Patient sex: M
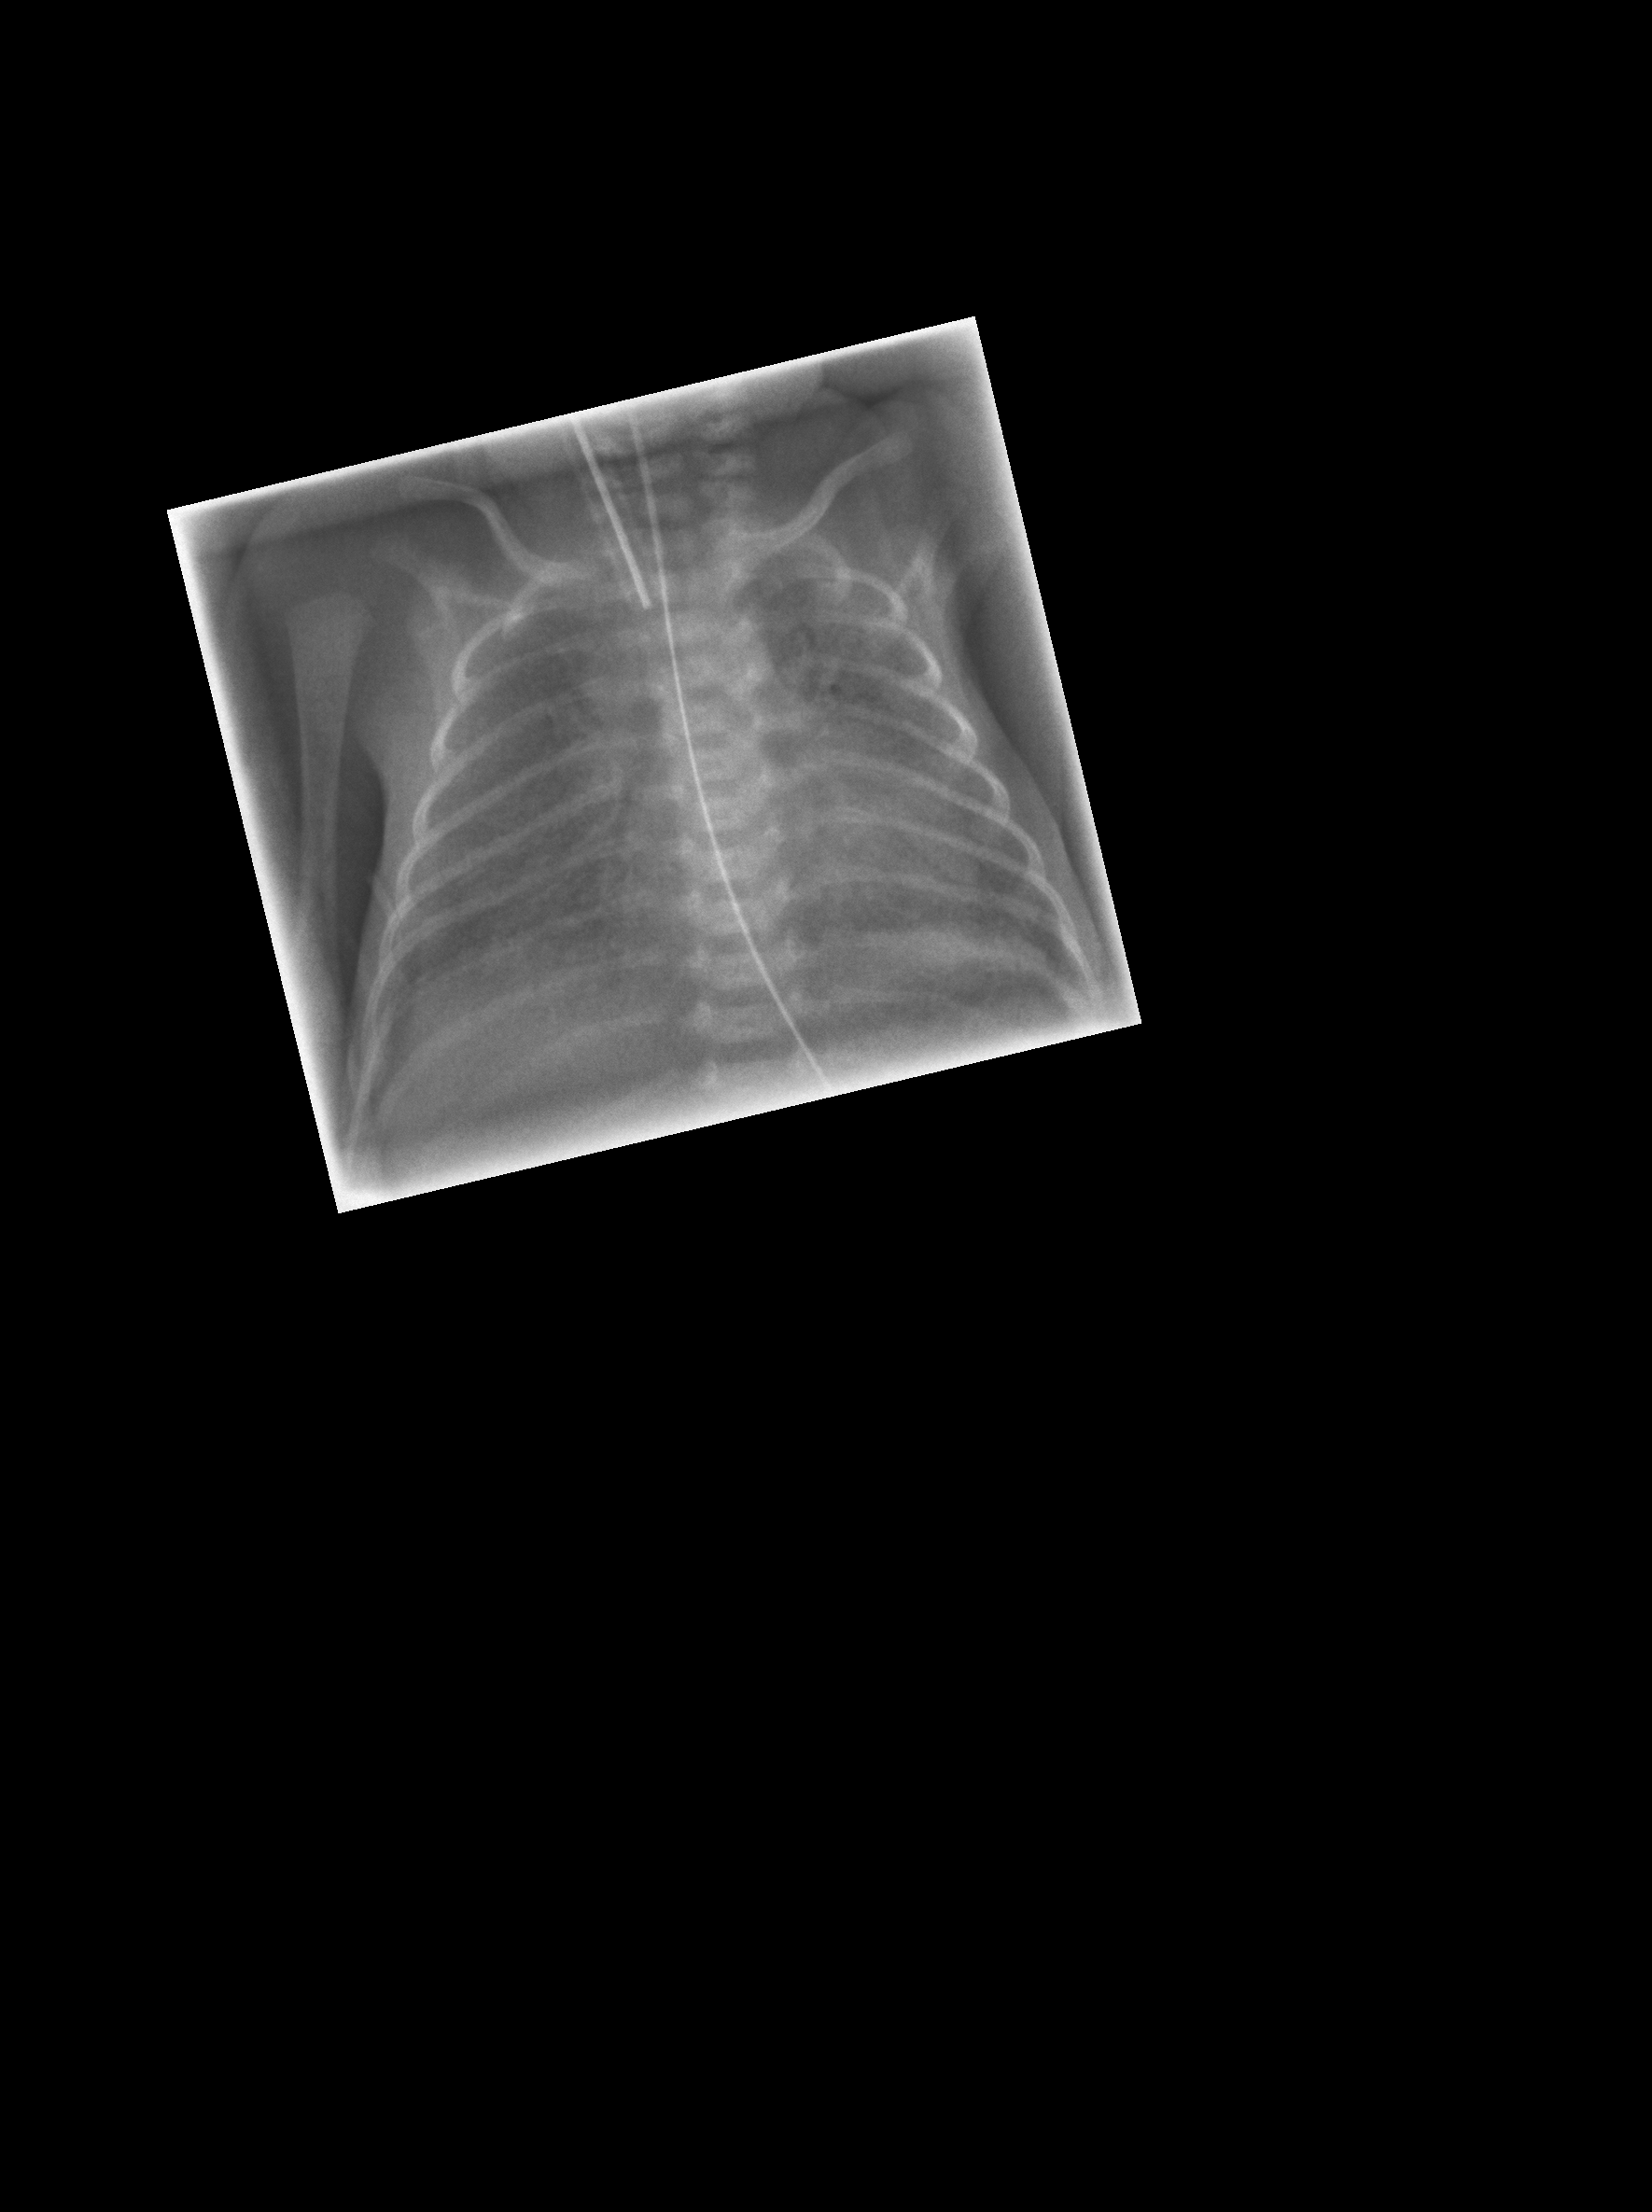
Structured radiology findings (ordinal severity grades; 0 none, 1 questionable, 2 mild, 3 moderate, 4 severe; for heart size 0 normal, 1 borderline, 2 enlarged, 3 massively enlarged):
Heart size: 0
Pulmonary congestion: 2
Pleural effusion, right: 0
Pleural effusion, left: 0
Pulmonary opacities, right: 3
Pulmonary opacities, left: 3
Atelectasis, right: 0
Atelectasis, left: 0